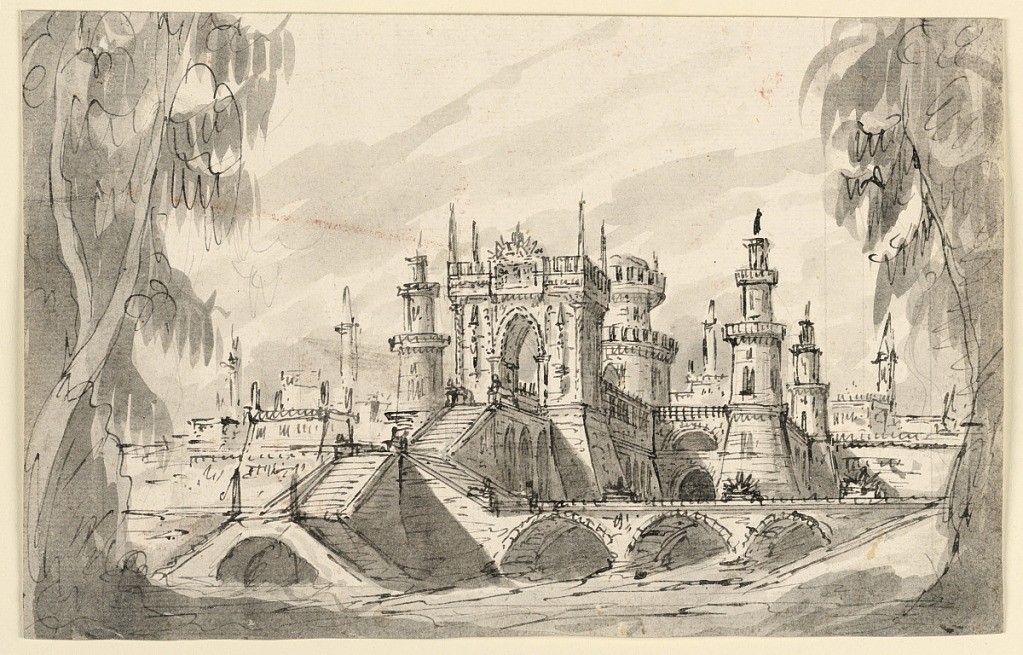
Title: Stage Design, Citadel on a River
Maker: Giuseppino Galliari, Italian, 1748 - 1817
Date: late 18th century
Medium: Pen and black ink, brush and gray-brown wash, black chalk on laid paper
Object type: Drawing
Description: Horizontal rectangle. Gothic palace with many towers on enormous substructure with bridges leading up to palace. Verso: text fragment with account of costs for staging an opera.